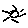
Label: sun